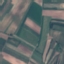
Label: PermanentCrop